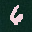
Label: 6